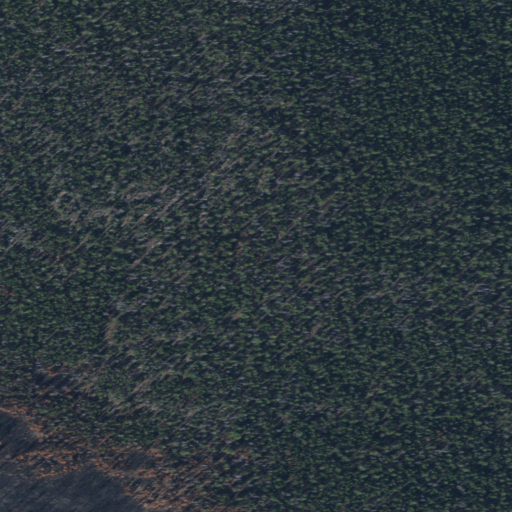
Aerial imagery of mountain in Montana named Battle Mountain containing evergreen forest and grassland